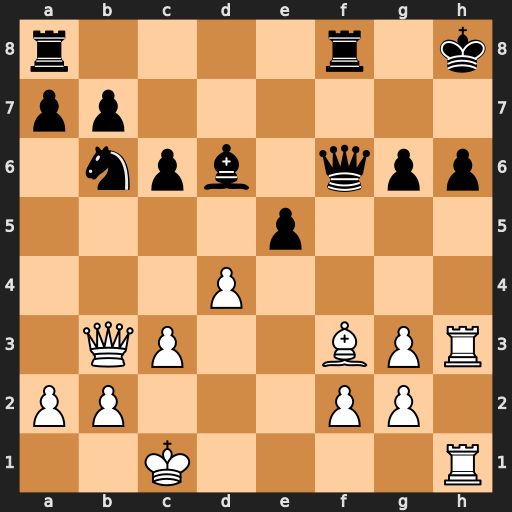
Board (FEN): r4r1k/pp6/1npb1qpp/4p3/3P4/1QP2BPR/PP3PP1/2K4R
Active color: w
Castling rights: -
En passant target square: -
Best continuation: Rxh6+ Kg7 Rh7#